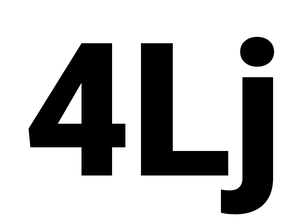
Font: Roboto_Black